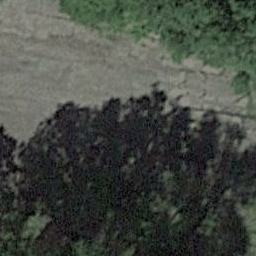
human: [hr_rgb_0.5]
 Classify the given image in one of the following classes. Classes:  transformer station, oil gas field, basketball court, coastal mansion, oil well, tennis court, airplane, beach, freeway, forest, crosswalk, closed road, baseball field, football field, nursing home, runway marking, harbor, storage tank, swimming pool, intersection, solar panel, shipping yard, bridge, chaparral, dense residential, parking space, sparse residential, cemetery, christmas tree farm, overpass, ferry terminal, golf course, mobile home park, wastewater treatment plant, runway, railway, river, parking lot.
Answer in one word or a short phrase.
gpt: basketball court